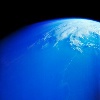
Label: water